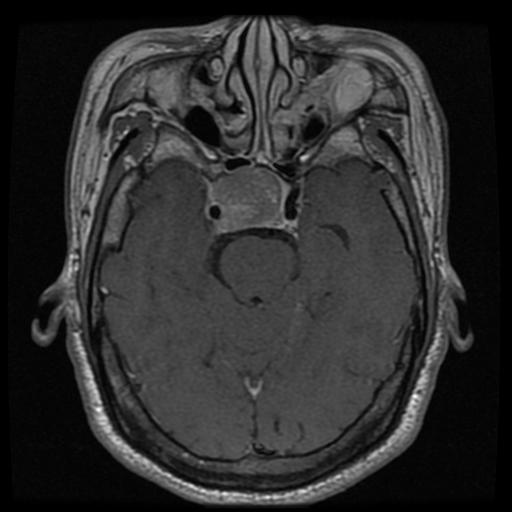
Label: pituitary